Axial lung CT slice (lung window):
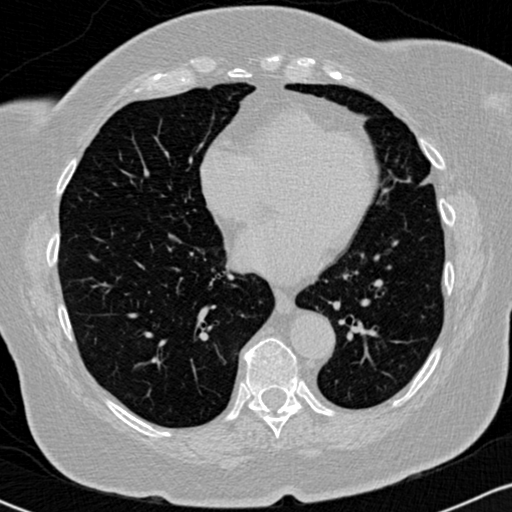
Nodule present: no